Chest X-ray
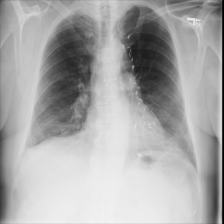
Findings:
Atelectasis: negative
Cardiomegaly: negative
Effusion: negative
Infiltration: negative
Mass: negative
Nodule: negative
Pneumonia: negative
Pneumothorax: negative
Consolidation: negative
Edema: negative
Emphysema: negative
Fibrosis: negative
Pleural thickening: negative
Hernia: negative